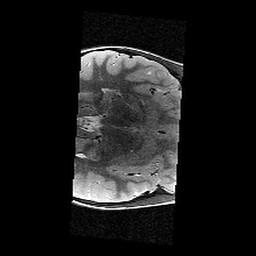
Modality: T2w
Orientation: axial
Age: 11
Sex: female
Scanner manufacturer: siemens
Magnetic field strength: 3 T
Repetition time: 9.23 s
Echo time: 0.067 s